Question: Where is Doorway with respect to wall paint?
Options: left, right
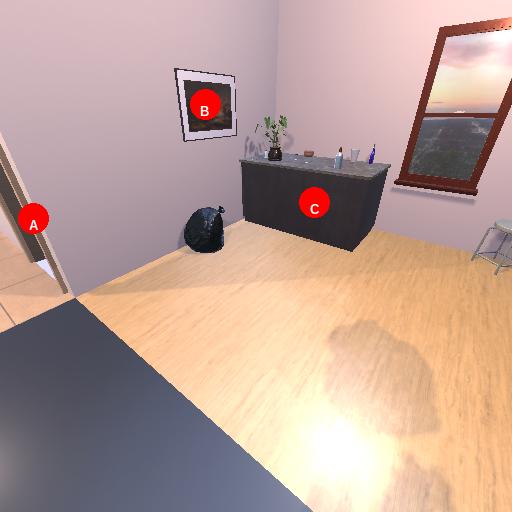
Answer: left